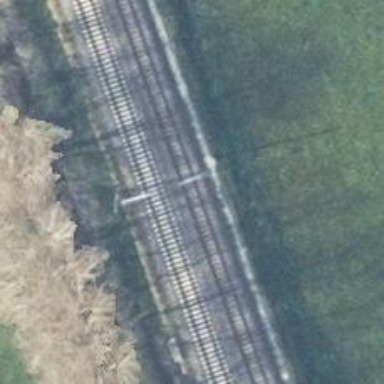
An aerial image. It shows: Milestone along the railway track with catenary mast.